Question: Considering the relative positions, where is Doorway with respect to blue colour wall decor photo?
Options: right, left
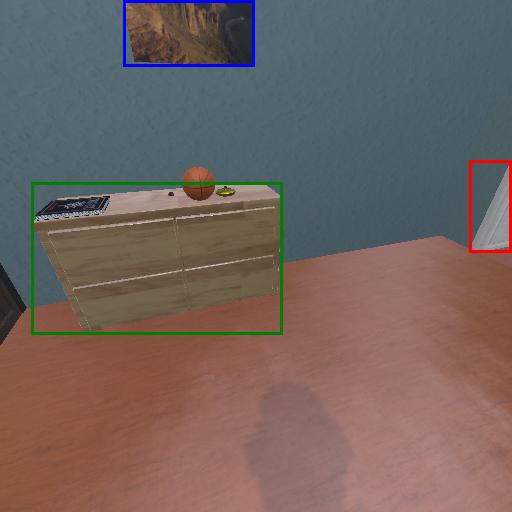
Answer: right